Interaction volume radius: 5 \u00c5
Interaction volume height: 20 \u00c5
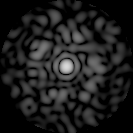
Disorder parameter: 0.8454